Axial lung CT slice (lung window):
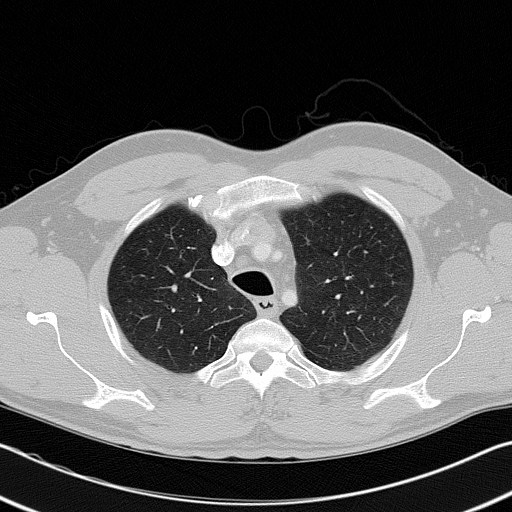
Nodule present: no